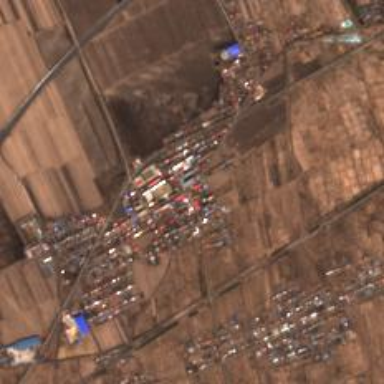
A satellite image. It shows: Township within town.